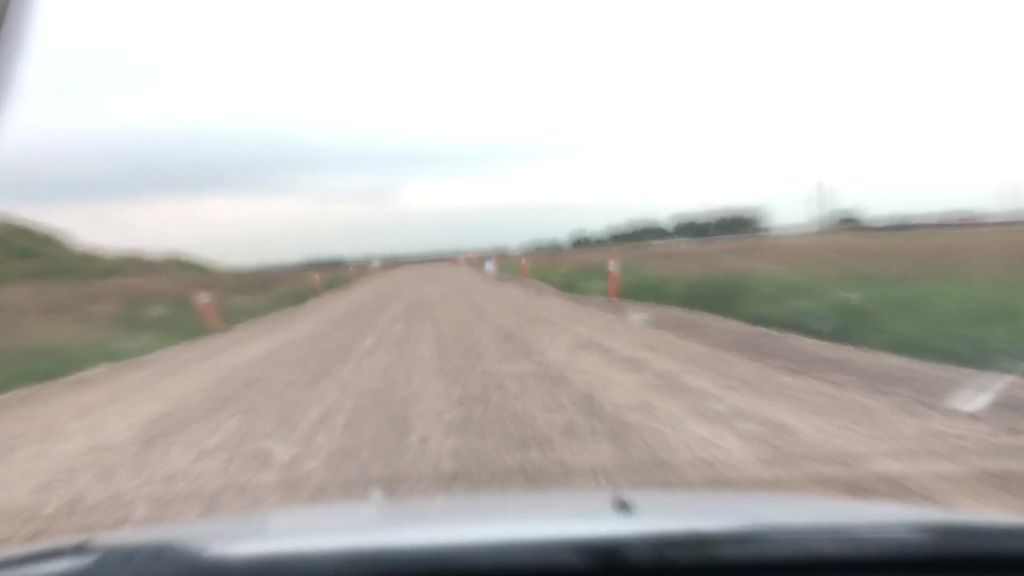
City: edmonton